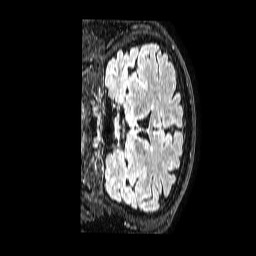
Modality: FLAIR
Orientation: coronal
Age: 49
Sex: male
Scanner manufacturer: philips
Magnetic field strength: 1.5 T
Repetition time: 4.8 s
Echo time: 0.3 s